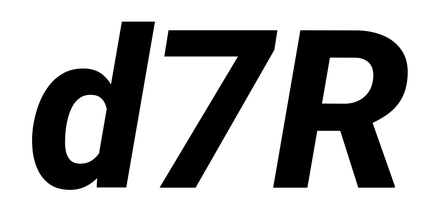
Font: Roboto-Italic_ExtraBold_Italic